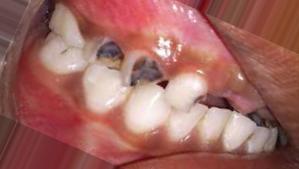
Condition: Caries